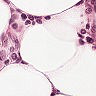
Metastatic tissue present: no